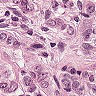
Metastatic tissue present: yes